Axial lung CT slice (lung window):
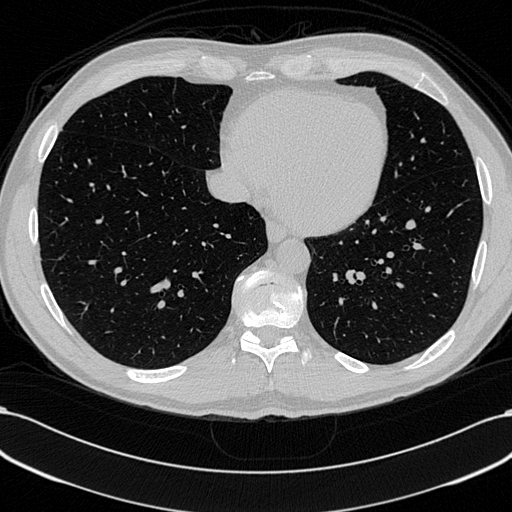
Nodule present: no